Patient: sex M, age 73
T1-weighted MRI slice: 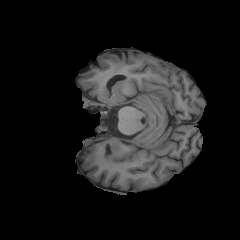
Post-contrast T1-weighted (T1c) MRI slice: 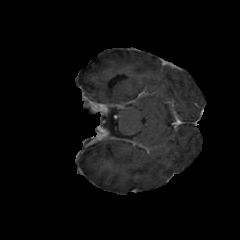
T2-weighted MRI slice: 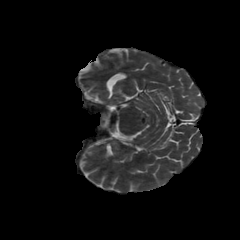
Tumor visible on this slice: no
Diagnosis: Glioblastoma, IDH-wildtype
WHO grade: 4